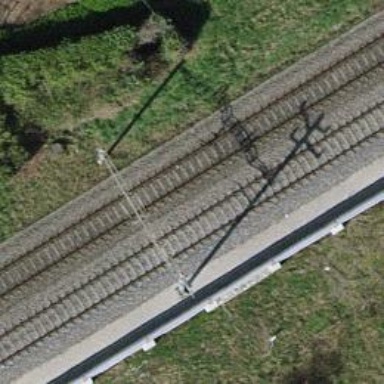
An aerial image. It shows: Catenary mast for power lines.